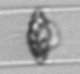
Label: Dactyliosolen_blavyanus